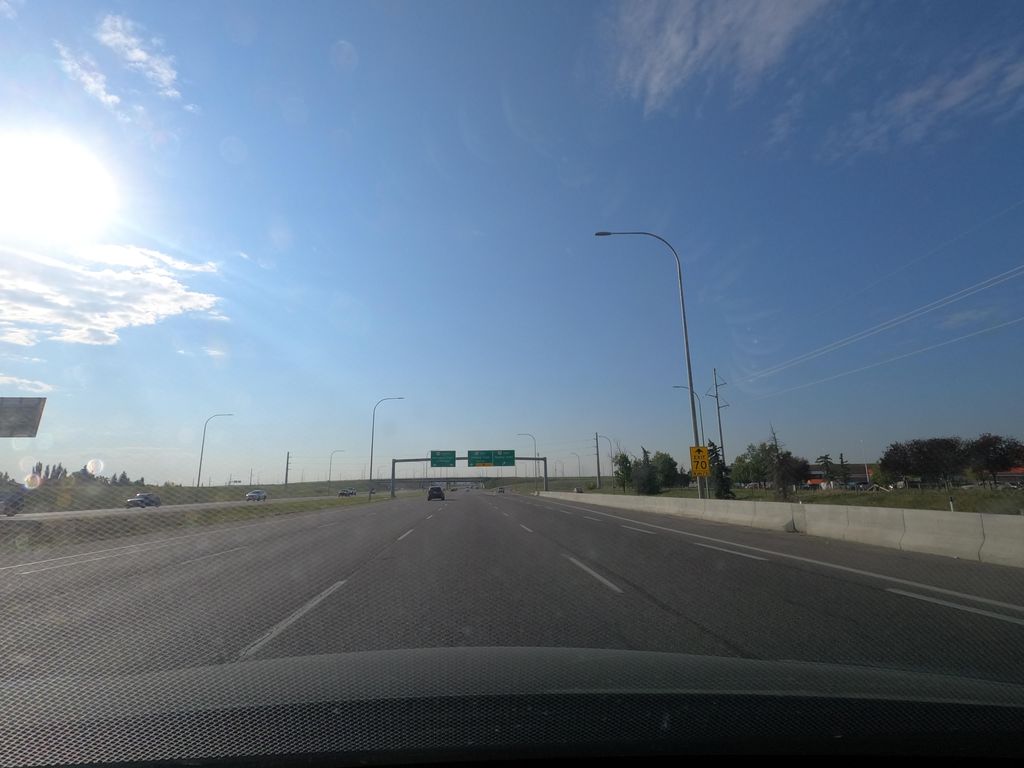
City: calgary